Field crop: maize
Growth stage: 2
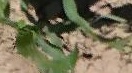
Species: maize